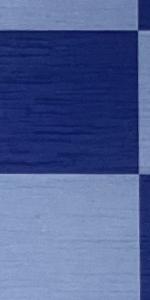
Label: Empty